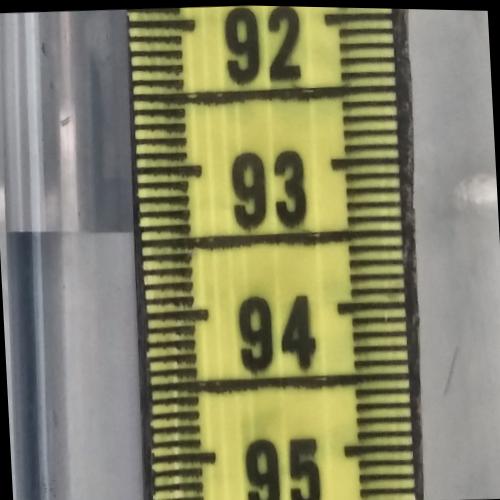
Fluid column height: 93.4 cm